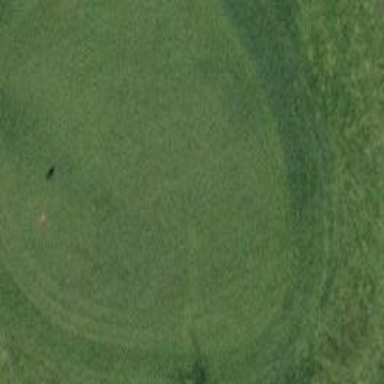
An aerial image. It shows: Golf green.